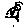
Label: sun